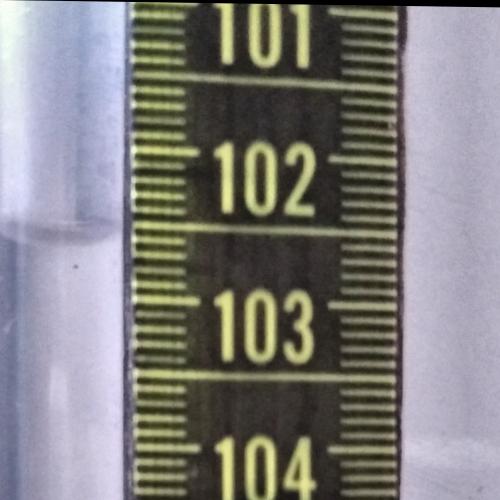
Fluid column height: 102.6 cm